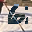
Label: 6